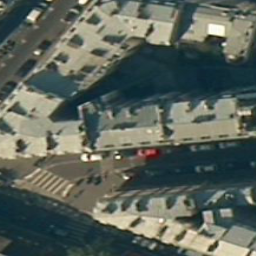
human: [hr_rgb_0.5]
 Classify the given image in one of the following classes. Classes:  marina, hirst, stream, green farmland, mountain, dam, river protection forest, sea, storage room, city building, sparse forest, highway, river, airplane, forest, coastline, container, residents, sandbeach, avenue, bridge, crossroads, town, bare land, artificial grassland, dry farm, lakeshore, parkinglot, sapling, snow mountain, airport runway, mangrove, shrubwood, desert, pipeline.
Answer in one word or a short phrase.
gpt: city building